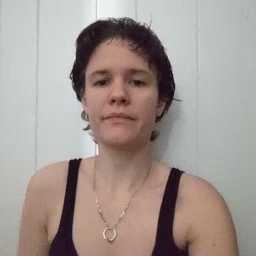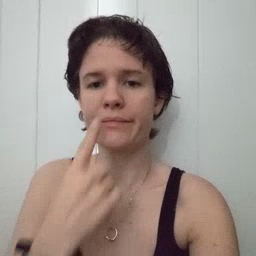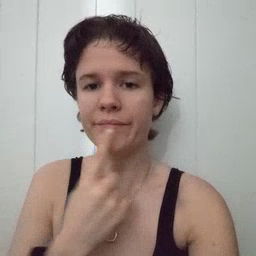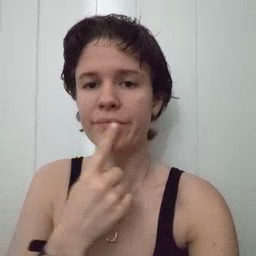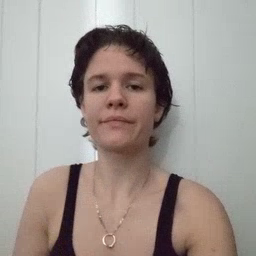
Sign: lips